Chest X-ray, PA view. Patient: 61 years old, sex F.
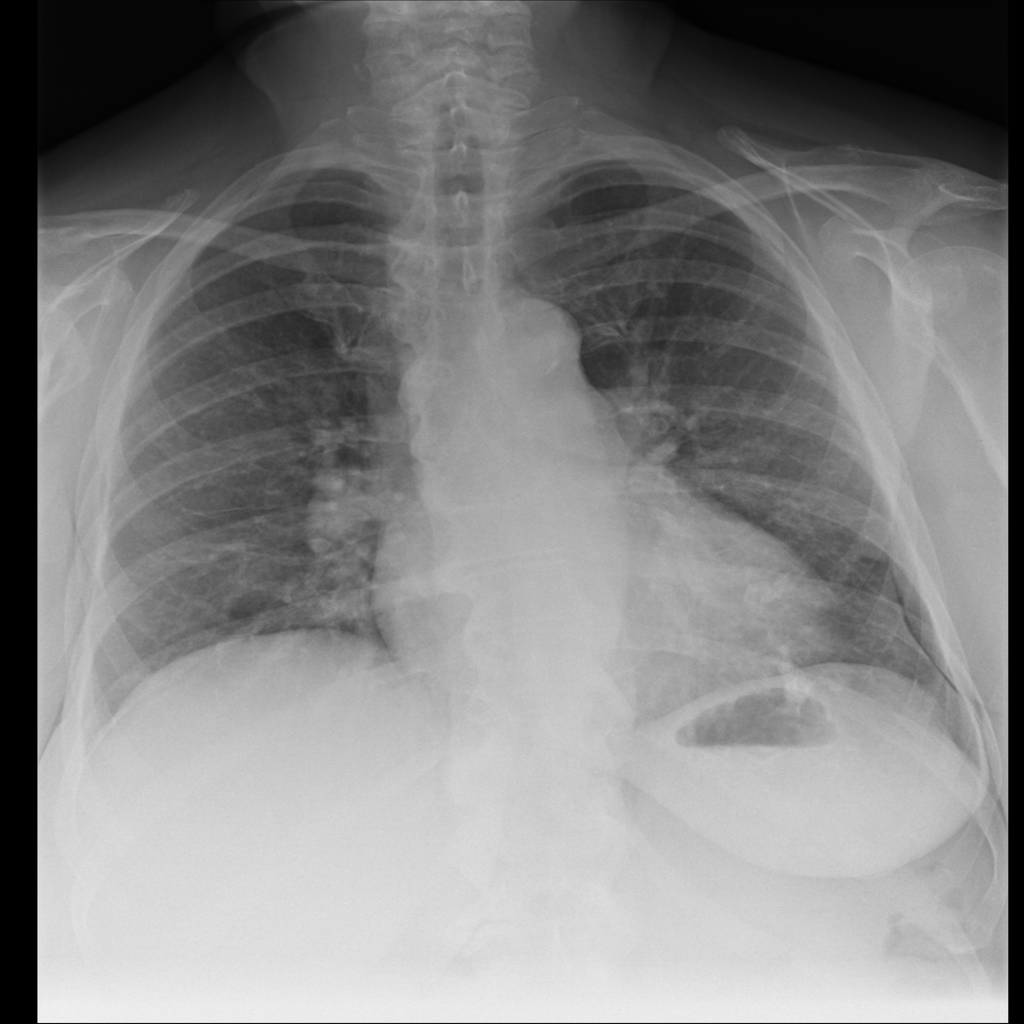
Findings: Consolidation